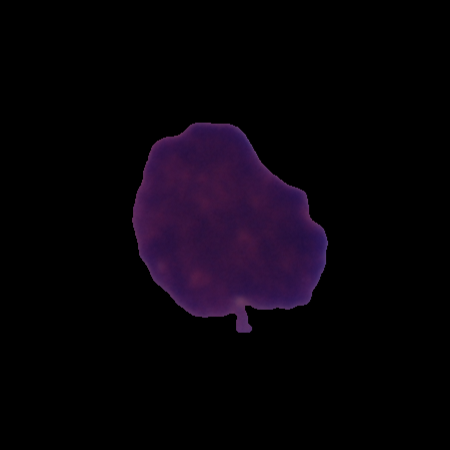
Label: cancer